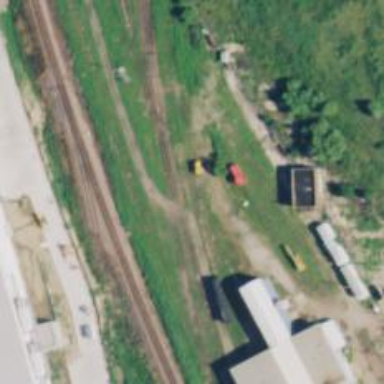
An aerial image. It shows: Railway yard in service.